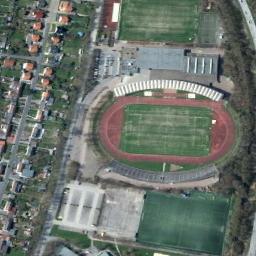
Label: stadium